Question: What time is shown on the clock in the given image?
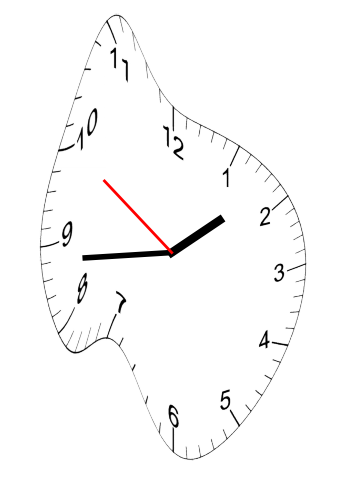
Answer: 01:43:50